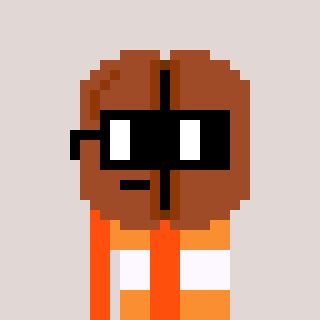
a pixel art character with square black glasses, a coffeebean-shaped head and a orange-colored body on a warm background